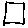
Label: square